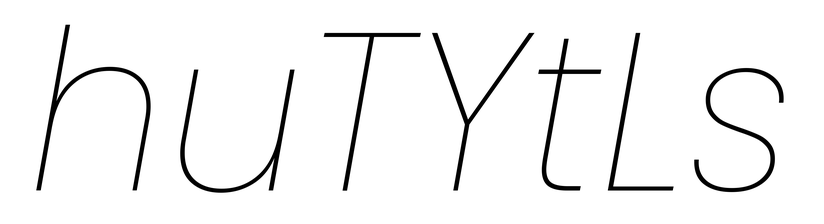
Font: Poppins-ThinItalic